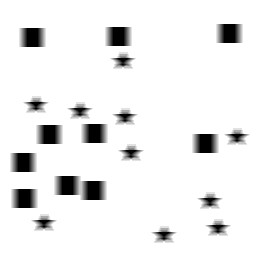
Squares: 10
Triangles: 0
Stars: 10
Total shapes: 20